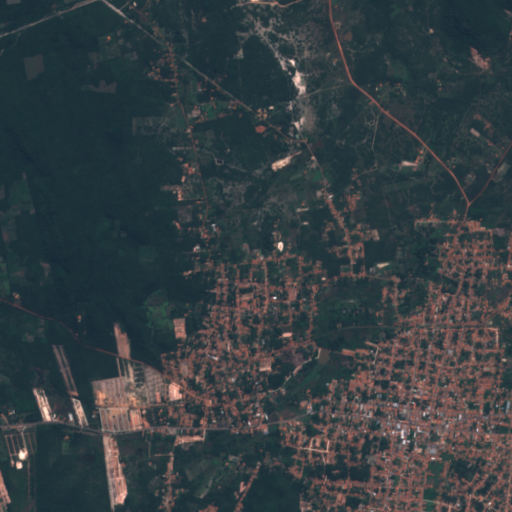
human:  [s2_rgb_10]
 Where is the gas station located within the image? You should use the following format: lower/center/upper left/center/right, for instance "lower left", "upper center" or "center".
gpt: The gas station is located in the lower center of the image.
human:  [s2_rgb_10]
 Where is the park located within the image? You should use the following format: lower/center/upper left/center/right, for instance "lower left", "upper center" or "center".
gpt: The park is located in the lower right of the image.
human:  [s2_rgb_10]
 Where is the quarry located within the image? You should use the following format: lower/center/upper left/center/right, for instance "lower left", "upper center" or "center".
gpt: There is no quarry in the image.